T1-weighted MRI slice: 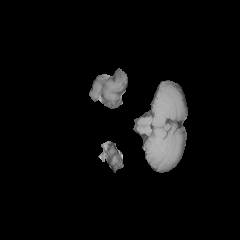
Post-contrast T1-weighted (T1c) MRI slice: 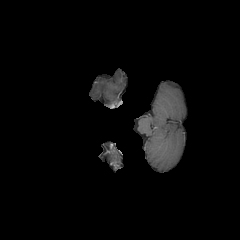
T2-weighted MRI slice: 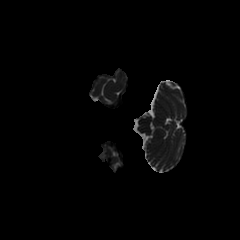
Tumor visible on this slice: no